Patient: sex M, age 45
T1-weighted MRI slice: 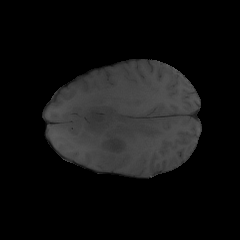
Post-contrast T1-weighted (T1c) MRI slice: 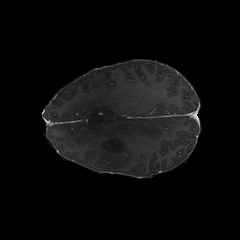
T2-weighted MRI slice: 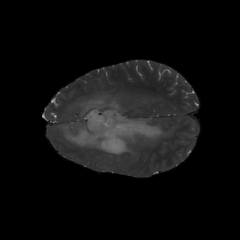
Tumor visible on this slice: yes
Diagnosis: Astrocytoma, IDH-mutant
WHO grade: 3